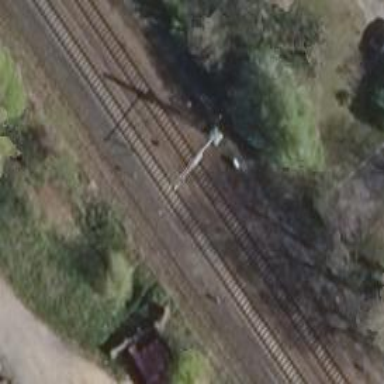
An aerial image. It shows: Railway signal.